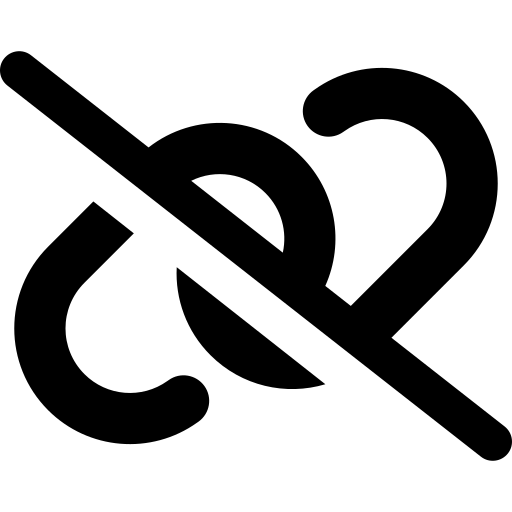
Tags: icon, FontAwesome, fa-icon, solid, link, slash